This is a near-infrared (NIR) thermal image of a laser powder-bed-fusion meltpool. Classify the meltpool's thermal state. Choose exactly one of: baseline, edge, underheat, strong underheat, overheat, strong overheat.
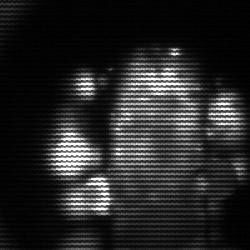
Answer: strong underheat